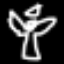
Label: angel